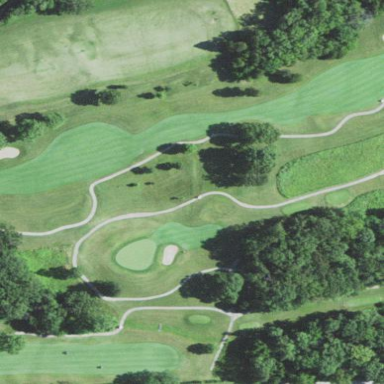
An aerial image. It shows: Grassy area designated as golf fairway.